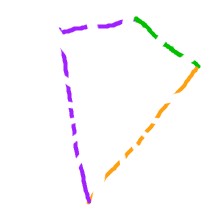
Shape: kite